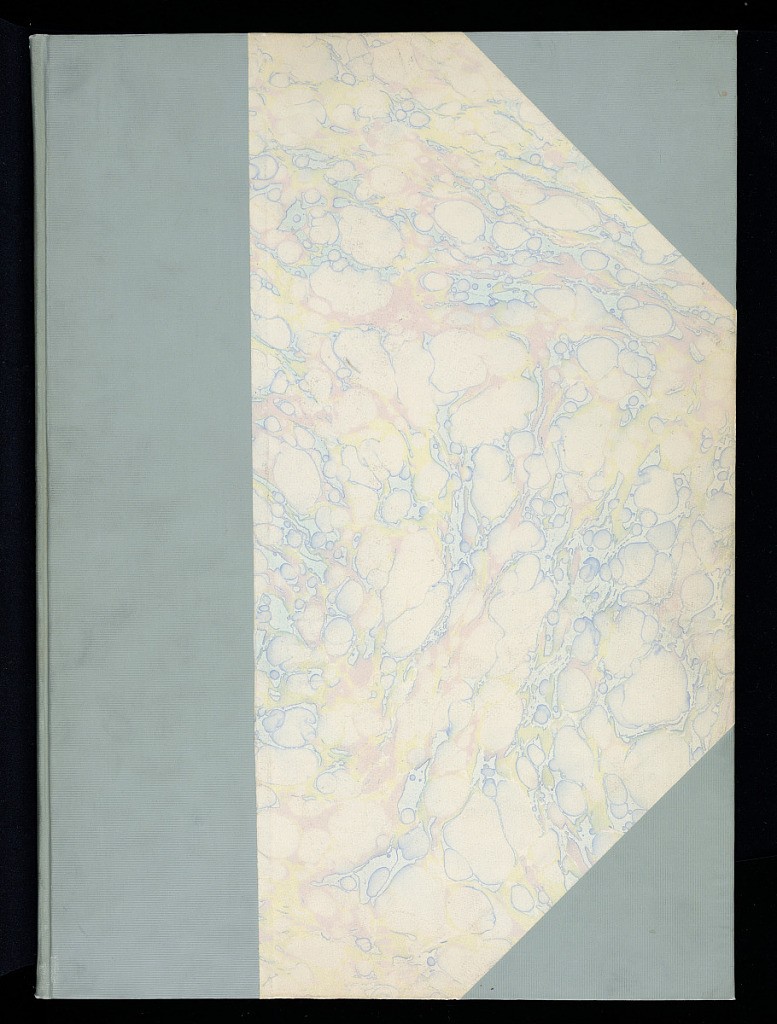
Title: Nouvelles CHEMINÉES a la Mode
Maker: François II de Poilly, French, 1666 – 1741
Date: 1712
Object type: Print
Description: An album with an incomplete series of chimney pieces (fireplaces, mantels, and overmantels) and paneling (boiseries) designs illustrated as wall elevations with scales below. The plates are numbered. The same series with a dated title page is bound in the album 1921-6-385.